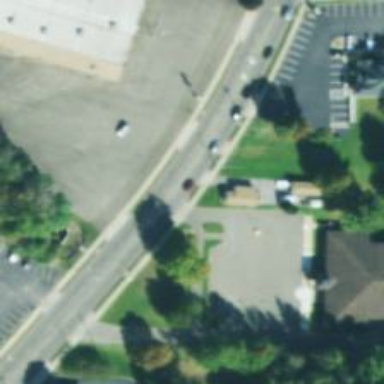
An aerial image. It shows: Unmarked road crossing.